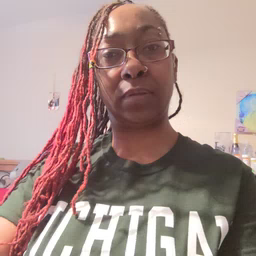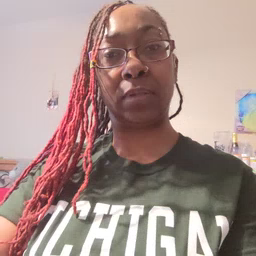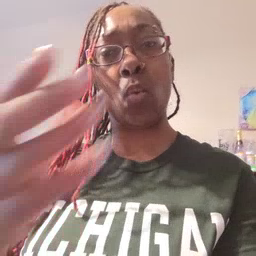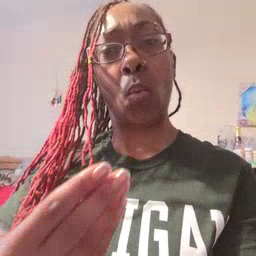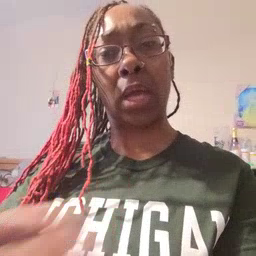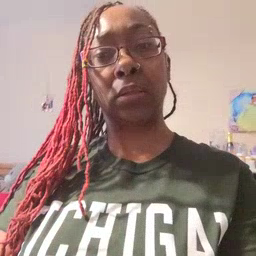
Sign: wet